Question: This question may have already been answered, but I didn't see anything regarding it while searching, and I'm having a hard time understanding the many ways of centering div's.
Basically, I'm building a small portfolio site and would like to have it laid out in a two column format. The left column will house my logo, and the right column will have a series of three links, which I would like to stack vertically and then also center. I cannot for the life of me, figure out the CSS to get this to work. Here's what I have so far:
'''
<div class="row main">
<div class="col-xs-6 leftMain">
<img src="img/logo.png" class="logo" alt="myName">
</div>
<div class="col-xs-6 rightMain">
<div class="resume button"><a href="resume.html" class="btn">Resume</a></div>
<div class="portfolio button"> <a href="portfolio.html" class="btn">Portfolio</a></div>
<div class="contact button"><a href="mailto:me@me.com" class="btn">Contact</a></div>
</div>
</div>
'''
And my CSS:
'''
.main {
display: flex;
}
.leftMain {
display: inline-block;
}
.rightMain {
display: inline-block;
}
.logo {
display: table;
margin: 0 auto;
}
.button {
display: table;
margin: 0 auto;
}
'''
This works reasonably well, but the links in rightMain do not center vertically. As most of the solutions I've looked up involve the display property, I figured I may as well just ask the full question, rather than trying to integrate multiple solutions for different centering problems. I plan on making it responsive eventually, having the right column move beneath the left on smaller windows. Any ideas?

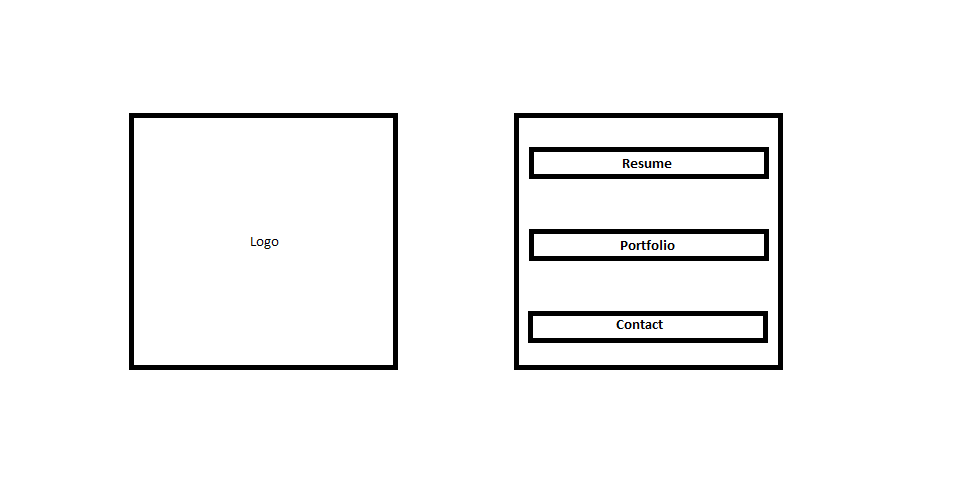
Answer: Try this: <URL>
: <URL>
Css:
'''
* {
margin: 0;
padding: 0;
}
html, body {
min-width: 500px;
height: 100%;
}
body {
font-size: 0;
}
.logo, .cont {
font-size: 1rem;
min-height: 100%;
vertical-align: top;
display: inline-block;
}
.logo {
position: relative;
width: 30%;
background-color: #000;
color: #fff;
}
.cont {
position: relative;
width: 70%;
}
.logo h1 {
text-transform: uppercase;
color: #fff;
font-size: 3rem;
}
.wrap, .logo h1 {
position: absolute;
top: 50%;
left: 50%;
transform: translate(-50%, -50%);
}
.wrap {
width: 90%;
min-width: 300px;
}
.wrap .box {
text-transform: uppercase;
margin: 30px 0px;
width: 100%;
border: 2px solid;
padding: 20px;
font-weight: 900;
font-family: helvetica;
}
'''